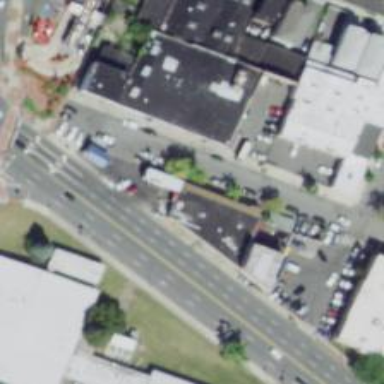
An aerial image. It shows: Car wash facility located inside building.